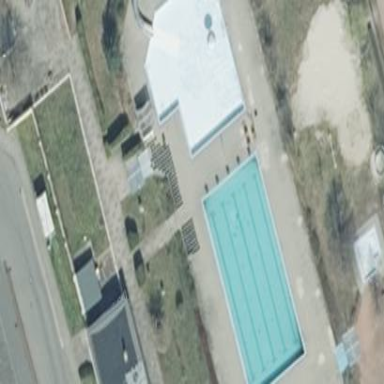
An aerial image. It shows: Outdoor swimming pool area with children's pool.